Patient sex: M
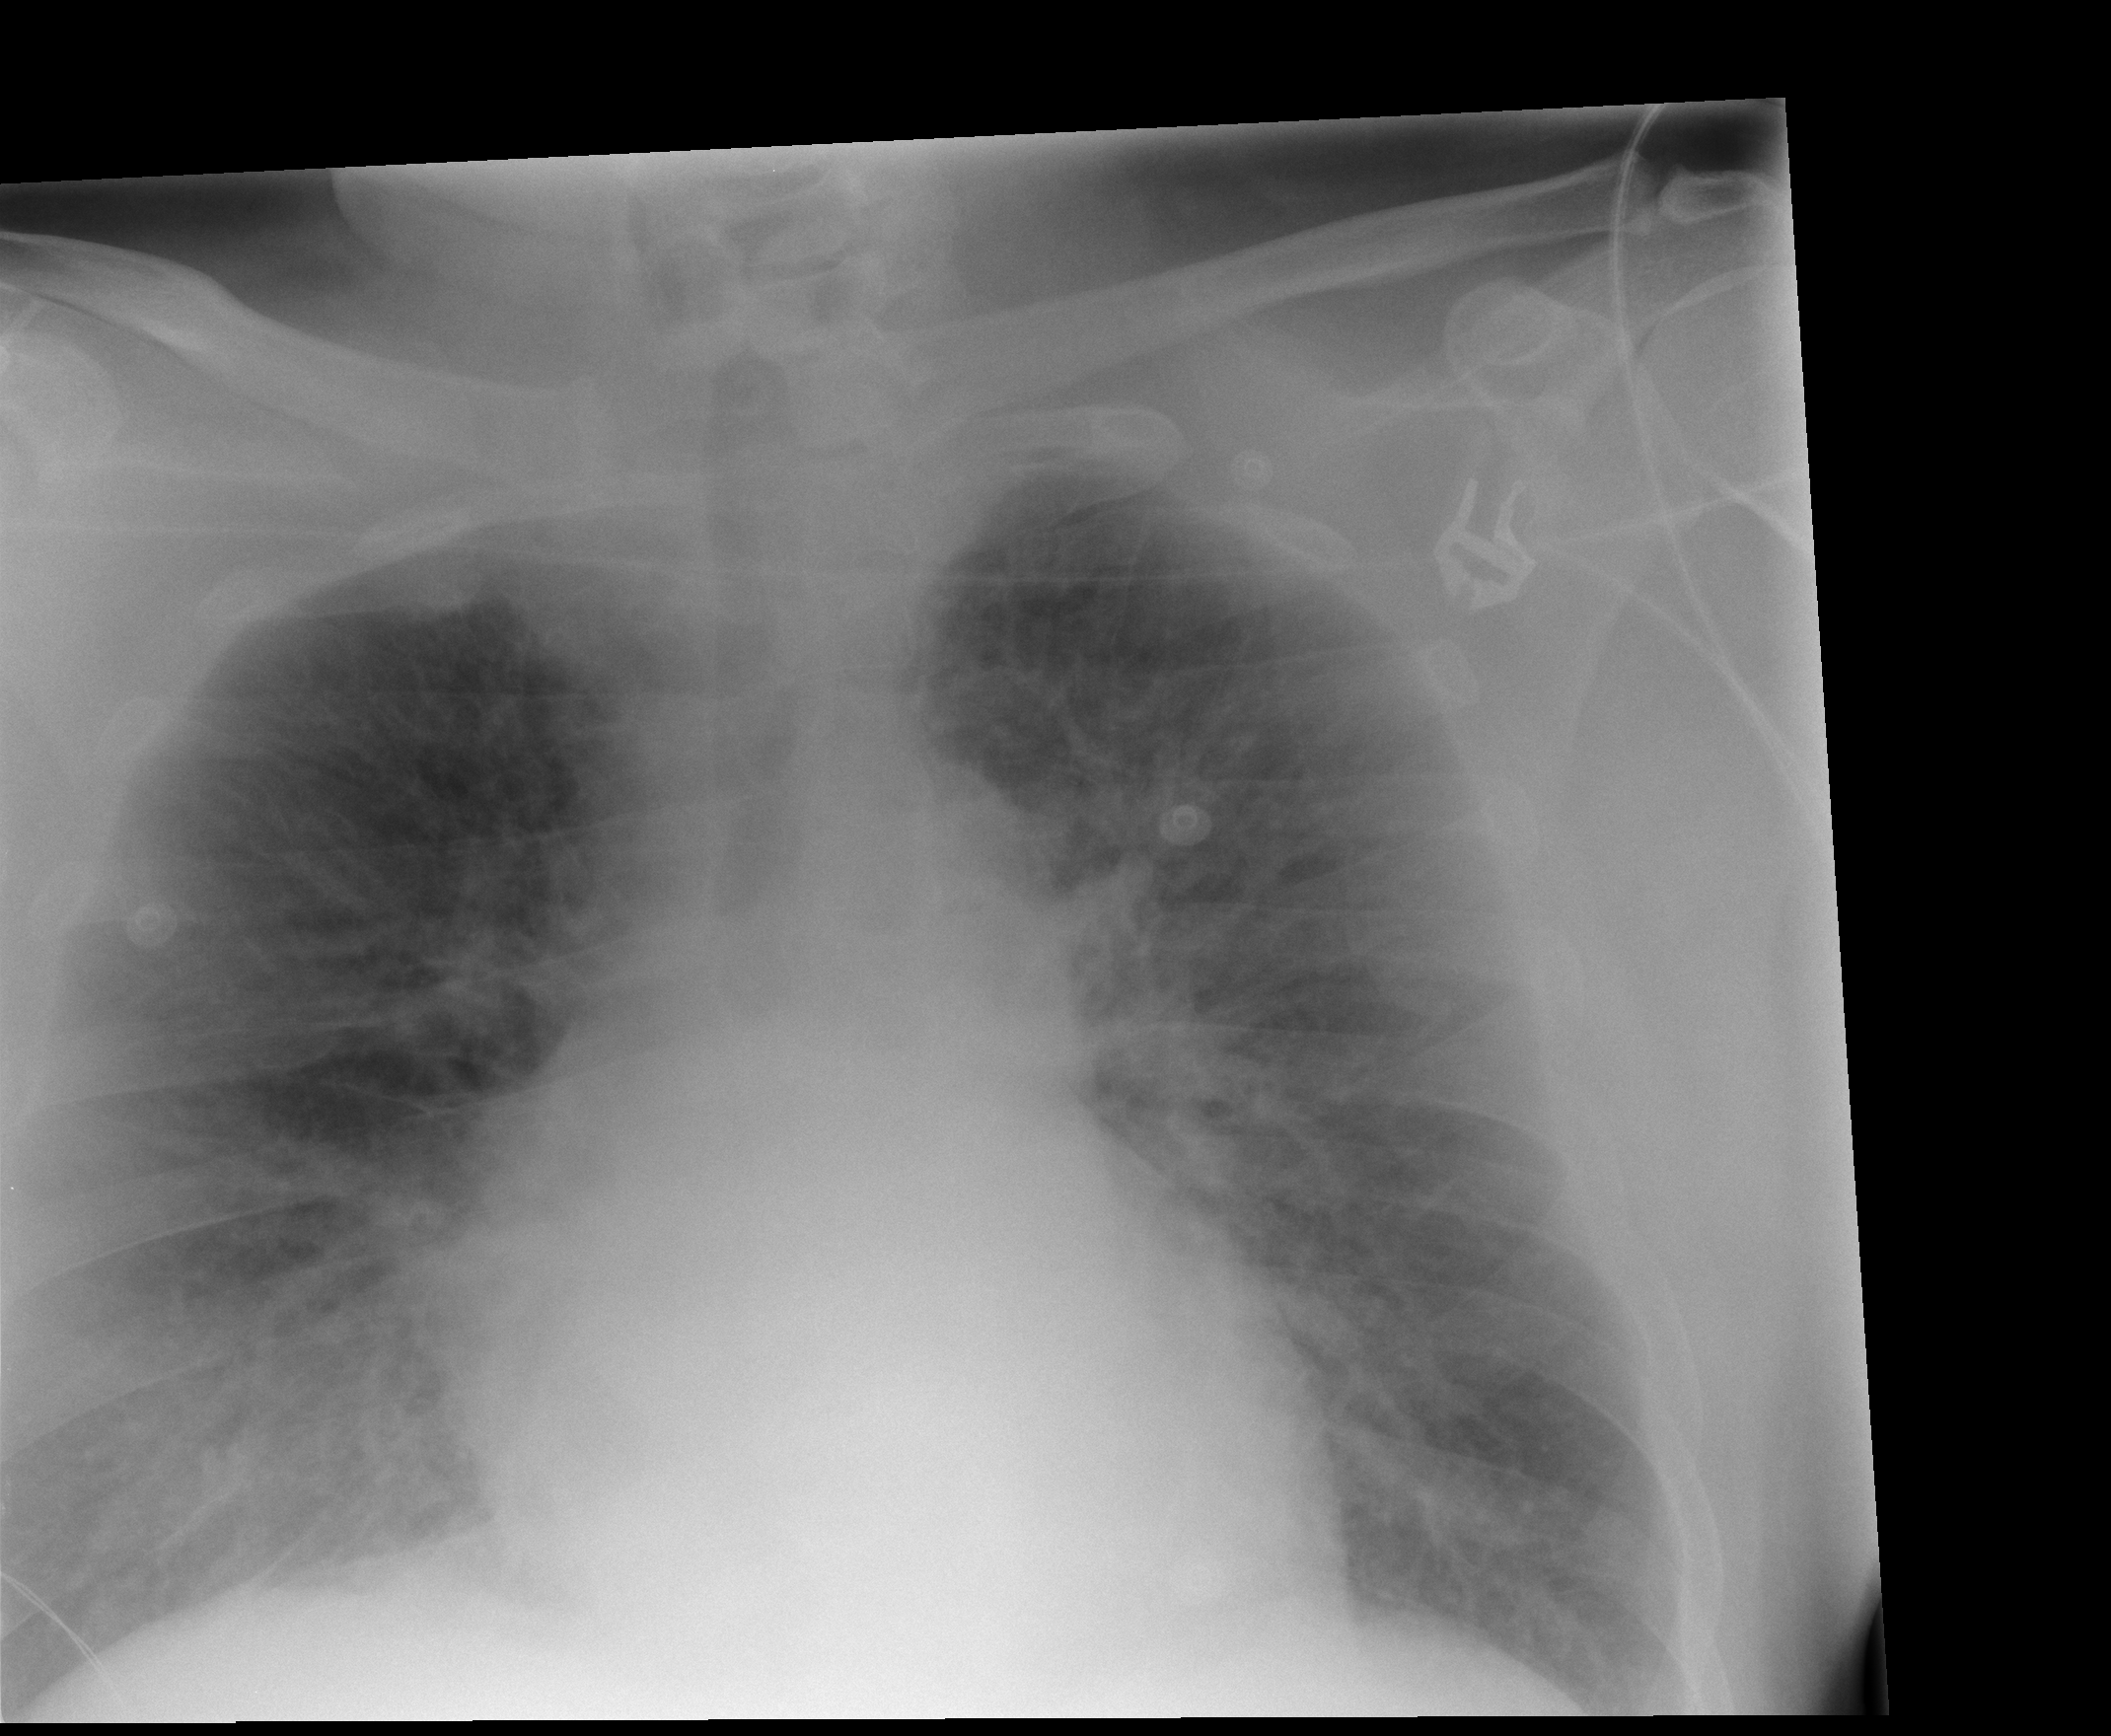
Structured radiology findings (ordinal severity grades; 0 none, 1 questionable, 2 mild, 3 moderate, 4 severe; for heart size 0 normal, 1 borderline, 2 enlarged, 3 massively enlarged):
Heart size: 2
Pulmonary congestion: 4
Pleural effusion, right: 0
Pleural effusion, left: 0
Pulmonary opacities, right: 2
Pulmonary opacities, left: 2
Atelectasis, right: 0
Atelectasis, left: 0